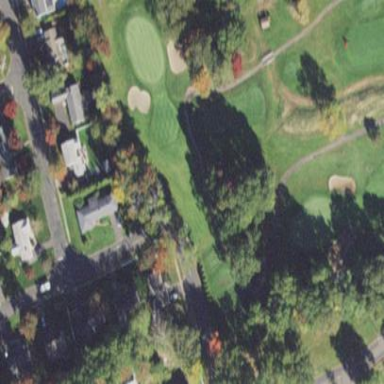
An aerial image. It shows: Grassy area designated as golf tee.